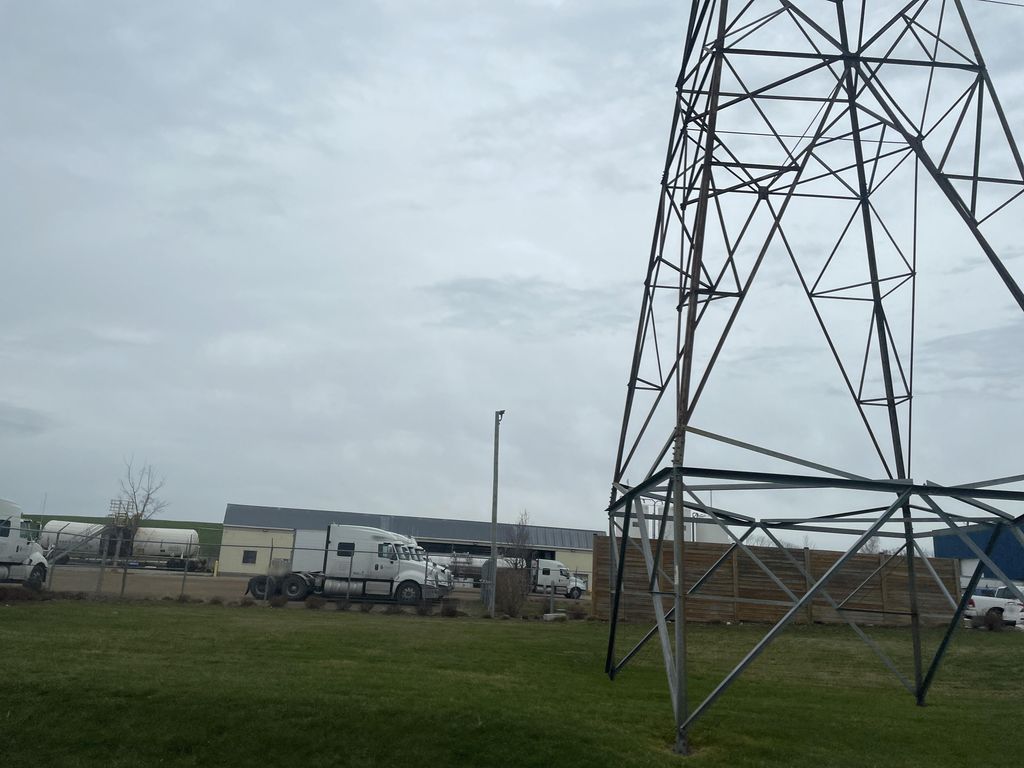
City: kitchener-waterloo